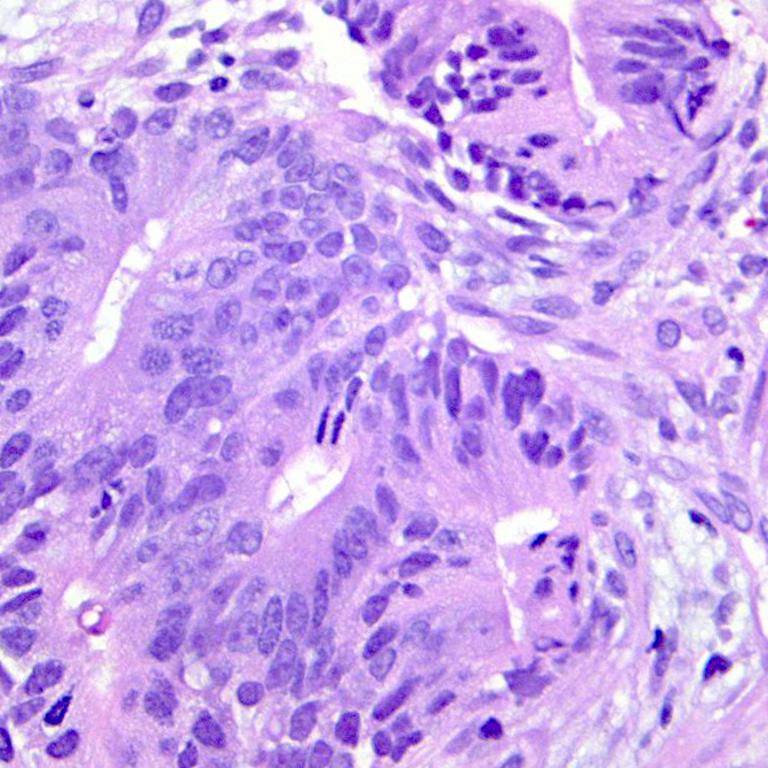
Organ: colon
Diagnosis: adenocarcinomas